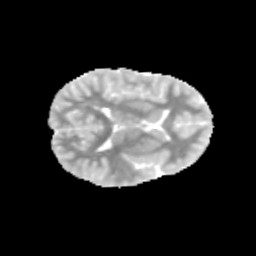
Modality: MD
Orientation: axial
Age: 10
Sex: female
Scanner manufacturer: siemens
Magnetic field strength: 3 T
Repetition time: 3.8 s
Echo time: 0.07 s